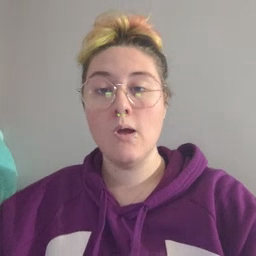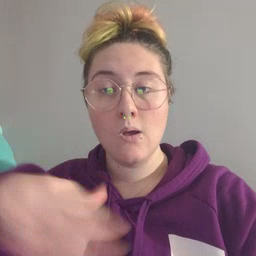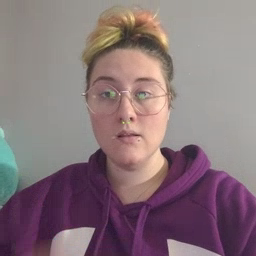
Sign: all